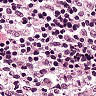
Metastatic tissue present: no